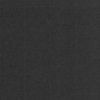
Label: dusty